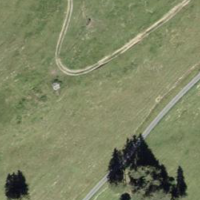
EUNIS habitat code: 24
Species observed at this site:
Campanula barbata